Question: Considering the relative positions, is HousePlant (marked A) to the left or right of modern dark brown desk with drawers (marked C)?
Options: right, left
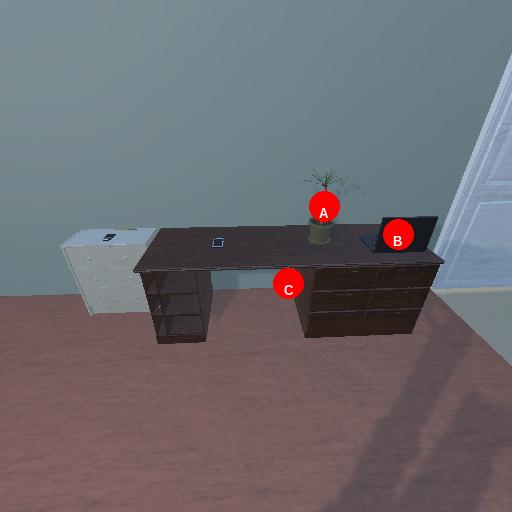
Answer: right